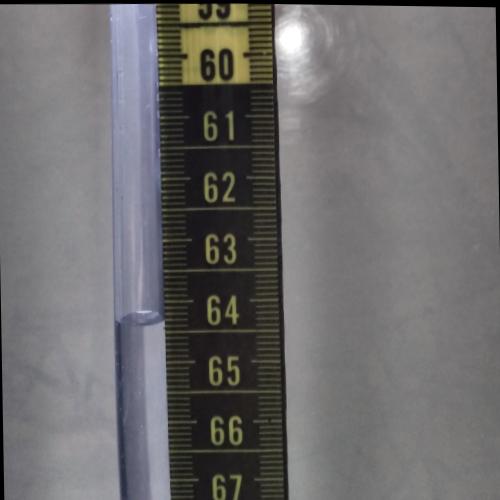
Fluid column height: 64.3 cm